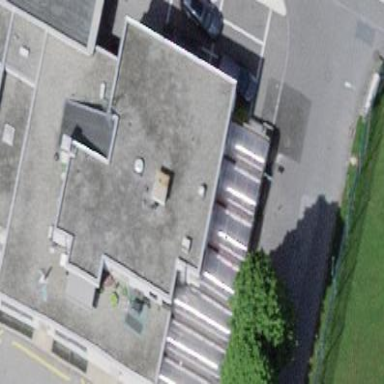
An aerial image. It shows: View of roof of building.